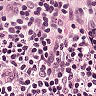
Metastatic tissue present: no